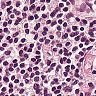
Metastatic tissue present: no